Question: If you searched in google scholar for example: <URL>.

How can I extract the domain name from the url using xslt? In the picture above, google scholar just displayed the domain names for the url (eg sciencenet.cn, unive.it). The url can be in http, https, ftp.
What I'm trying to achieve is like this SO <URL> but using xslt.
Thanks in advance.
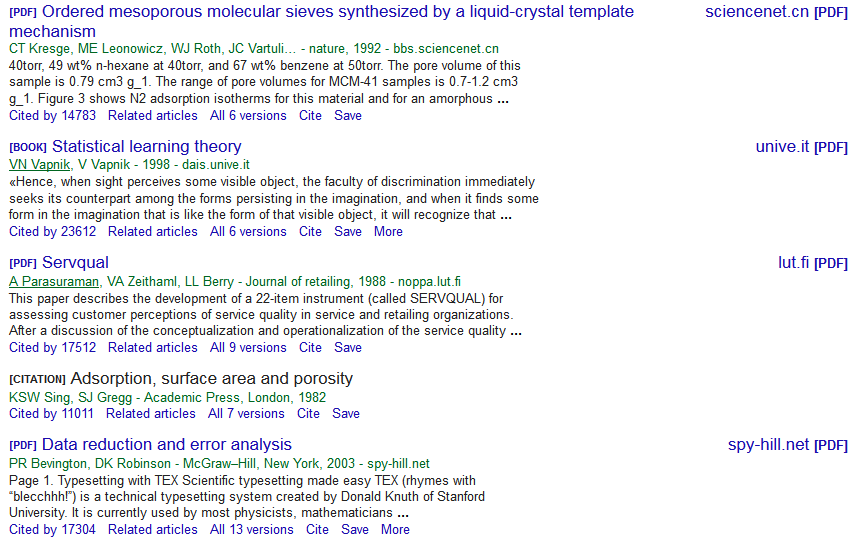
Answer: Googling around, I found the answer here: <URL>
'''
<xsl:template match="/">
<xsl:variable name="url_ini" select="/root/url"/>
<xsl:variable name="url_minus_http" select="substring-after($url_ini,'//')"/>
<xsl:value-of select="substring-before($url_minus_http,'/')"/>
</xsl:template>
'''